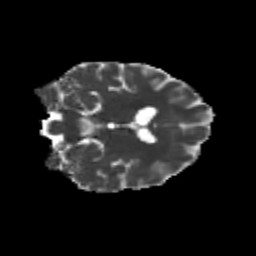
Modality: MD
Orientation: coronal
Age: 26
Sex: female
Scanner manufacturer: siemens
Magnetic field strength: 3 T
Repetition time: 3.5 s
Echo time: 0.104 s